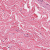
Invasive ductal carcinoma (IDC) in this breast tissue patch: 0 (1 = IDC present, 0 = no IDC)